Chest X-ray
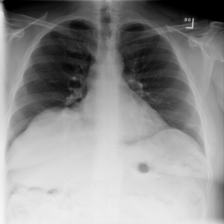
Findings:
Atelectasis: negative
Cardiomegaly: negative
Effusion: negative
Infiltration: negative
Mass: negative
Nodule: negative
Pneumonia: negative
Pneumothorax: negative
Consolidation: negative
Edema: negative
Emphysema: negative
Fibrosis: negative
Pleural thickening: negative
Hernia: negative